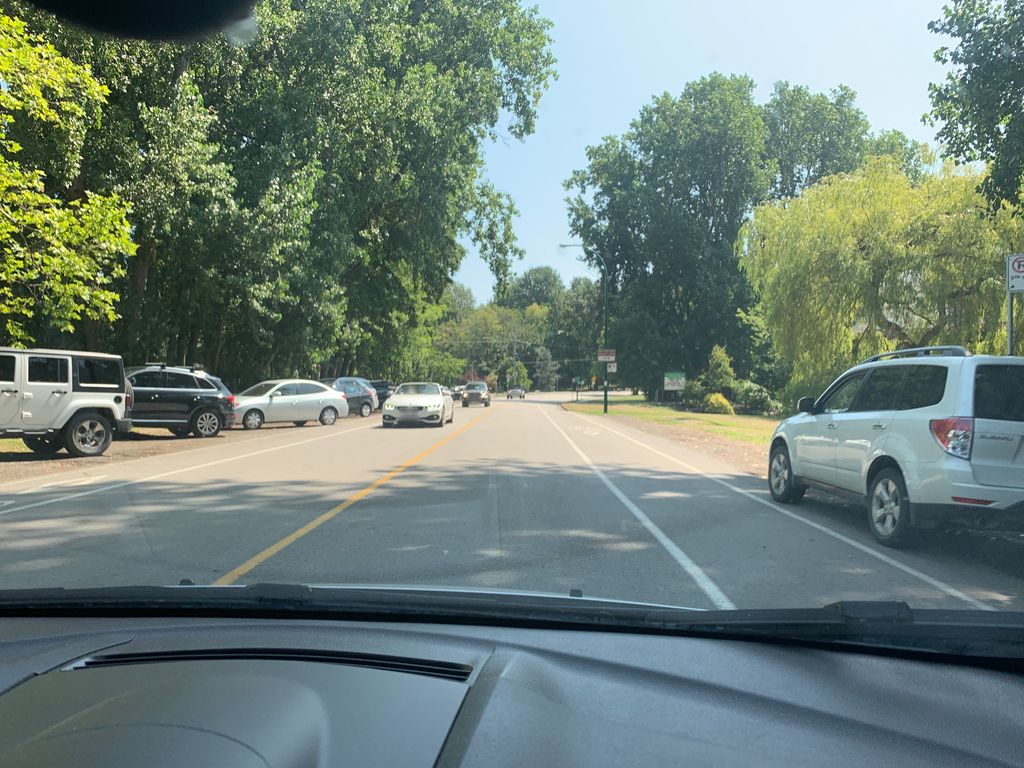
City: vancouver